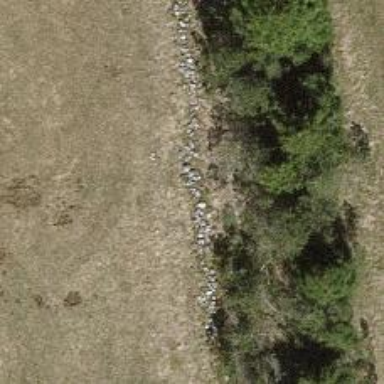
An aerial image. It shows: Wall barrier.